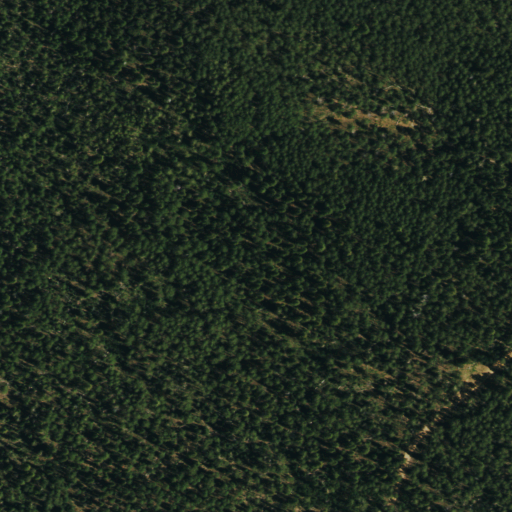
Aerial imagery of mountain in Colorado named Moore Mesa containing deciduous forest and evergreen forest